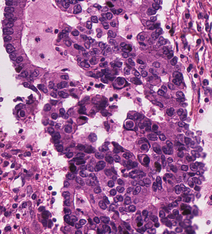
Tumor epithelial tissue: yes
Tumor-associated stroma tissue: yes
Normal tissue: no